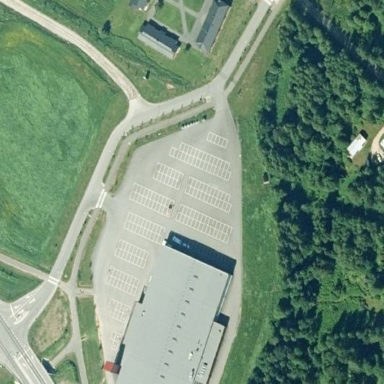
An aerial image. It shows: Supermarket located in building.